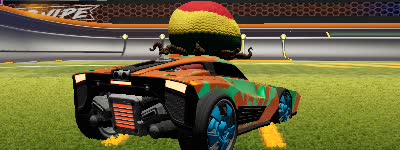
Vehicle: breakout